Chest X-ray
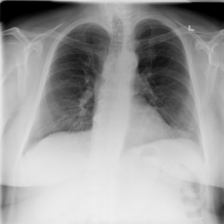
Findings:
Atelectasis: negative
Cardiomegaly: negative
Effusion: negative
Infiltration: negative
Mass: negative
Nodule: negative
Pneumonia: negative
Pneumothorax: negative
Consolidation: negative
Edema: negative
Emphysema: negative
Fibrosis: negative
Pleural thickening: negative
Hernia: negative